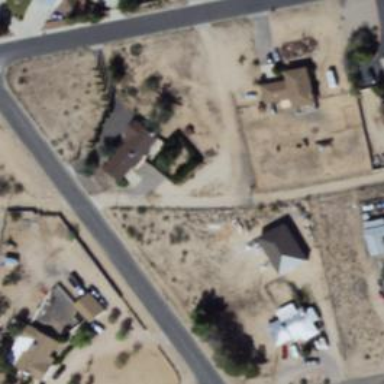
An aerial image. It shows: Alleyway designated as service road.